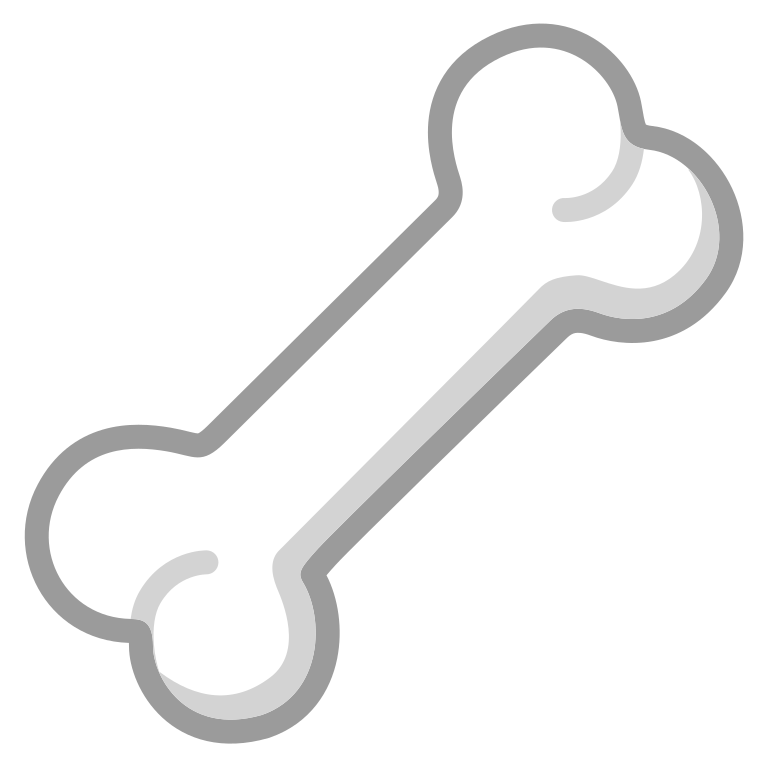
bone flat